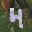
Label: 4